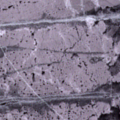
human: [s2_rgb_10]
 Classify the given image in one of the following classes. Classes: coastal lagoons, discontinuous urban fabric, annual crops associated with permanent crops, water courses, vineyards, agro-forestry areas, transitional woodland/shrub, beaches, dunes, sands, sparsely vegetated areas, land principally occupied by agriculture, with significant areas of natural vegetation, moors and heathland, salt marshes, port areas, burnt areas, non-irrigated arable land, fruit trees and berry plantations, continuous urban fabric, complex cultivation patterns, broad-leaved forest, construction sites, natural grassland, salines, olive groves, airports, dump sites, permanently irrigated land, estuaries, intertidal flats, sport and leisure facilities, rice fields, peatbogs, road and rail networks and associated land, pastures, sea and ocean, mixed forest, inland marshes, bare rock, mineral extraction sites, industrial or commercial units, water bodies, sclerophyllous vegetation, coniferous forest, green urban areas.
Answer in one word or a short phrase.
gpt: sea and ocean